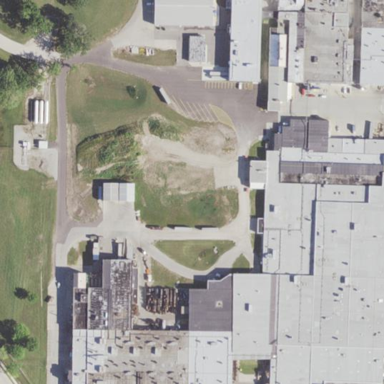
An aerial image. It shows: Industrial building.